Question: Given a description of the three-view drawing of a solid figure, find the maximum number of small cubes that the solid figure can be composed of when the three-view constraints are met.
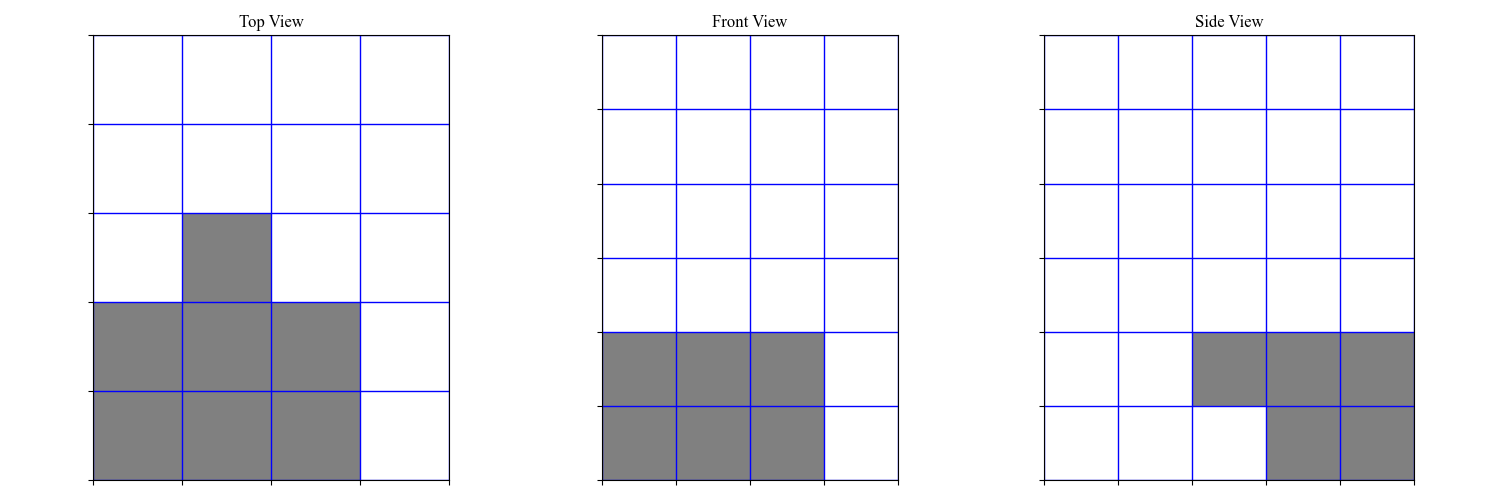
Answer: 13